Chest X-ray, PA view. Patient: 52 years old, sex F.
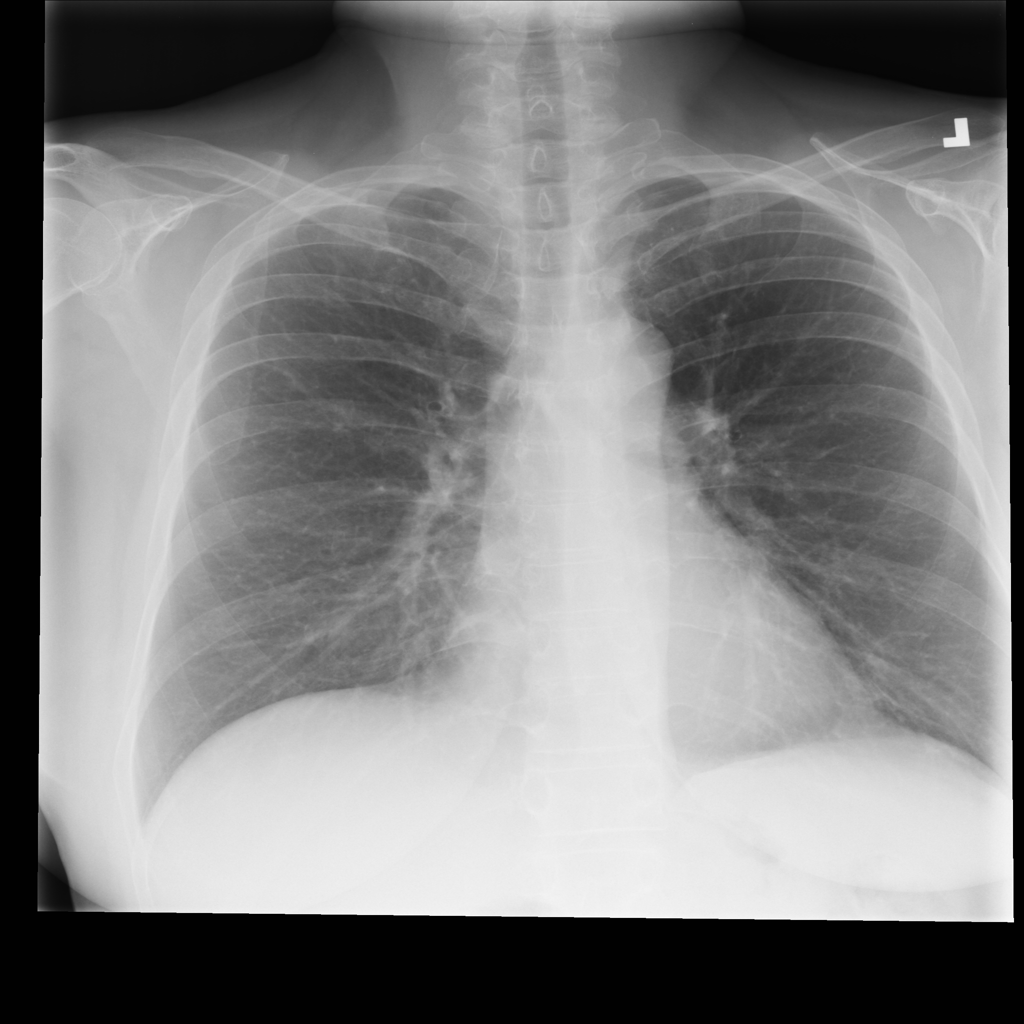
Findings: No Finding